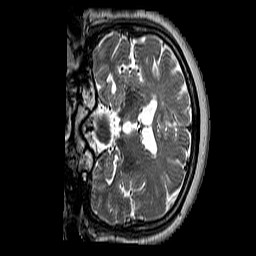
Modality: T2w
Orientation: coronal
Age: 53
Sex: male
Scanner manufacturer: siemens
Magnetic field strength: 3 T
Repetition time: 3.2 s
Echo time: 0.212 s